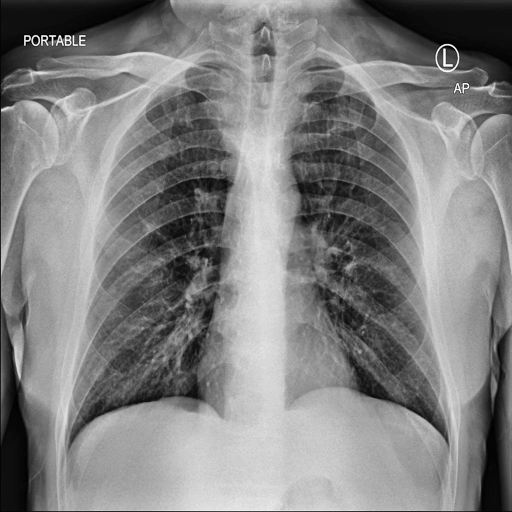
Finding: NORMAL